Question: For sublime text, I installed RstPreview, downloaded 'docutils-0.11', and installed it by running 'C:\Anaconda\python setup.py install' in Command Prompt (I am using windows 7 64 bits).
When I press 'Ctrl+Shift+R' to parse a '.rst' file I get the following,

The build system is set to 'C:\Anaconda\python' where docutils imports normally, but seemingly sublime text tries to import 'docutils' from the internal Python system for which I don't know how to install libraries.
Thanks in advance!
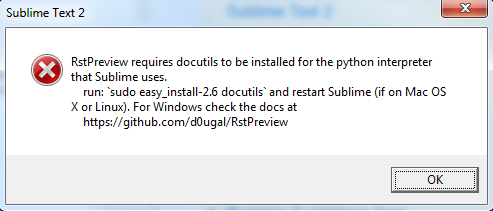
Answer: After reading through the <URL> into the version of Python used by Sublime Text, which on Windows is completely separate from any version of Python you may have installed such as Anaconda. The author has never tested it on Windows, and from what I could find no one has posted any way to get it to run successfully on that platform.
As an alternative, you may want to look at the <URL> plugin. From its description:
> OmniMarkupPreviewer is a plugin for both Sublime Text 2 and Sublime Text 3
that preview markups in web browsers. OmniMarkupPreviewer renders markups into
htmls and send it to web browser in the backgound, which enables a live preview.
Besides, OmniMarkupPreviewer provide support for exporting result to
html file as well.
It supports reStructuredText among several other formats, and while I haven't tested it personally, it looks like it would fit your needs.